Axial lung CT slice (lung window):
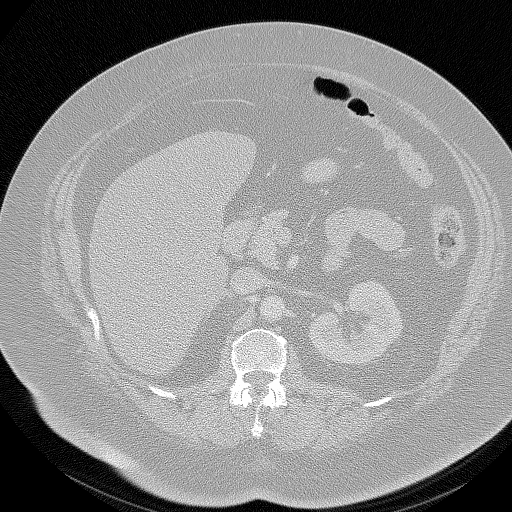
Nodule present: no